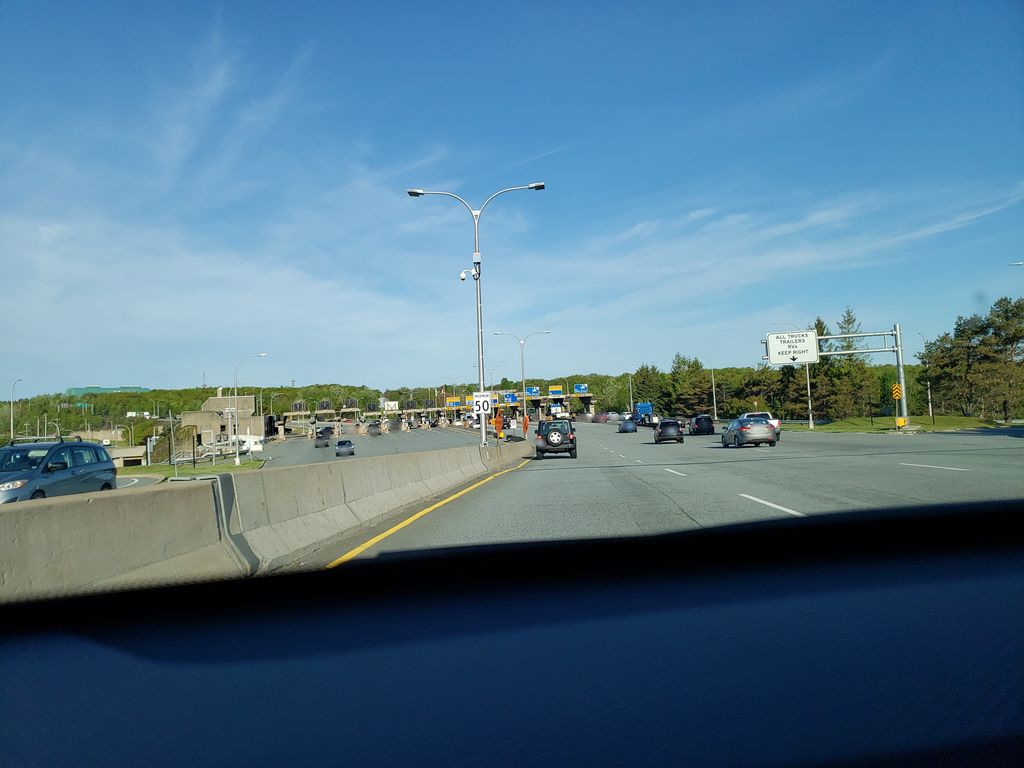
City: halifax